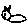
Label: cat